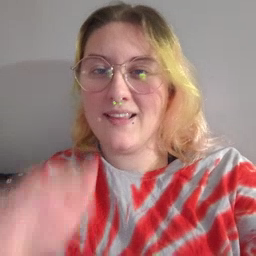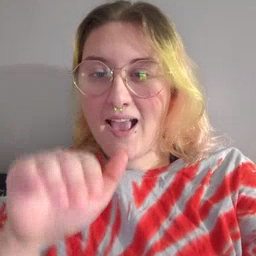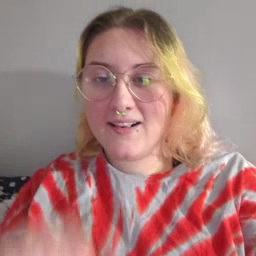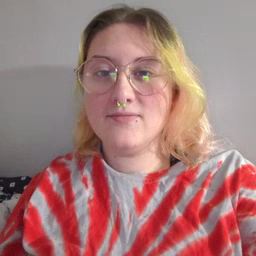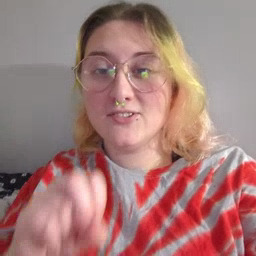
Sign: night